Question: Update: Looking into making sure script does not cache events, search has not gone well at all so far.
I am using the script below to track virtual page views in GA, the site has a very long homepage we are tracking this on. The problem I am having is that once the user scrolls down to a lower section, it does not register as a new page view if they scroll back up (making it a maximum of 1 view per page). Any help with this would be greatly appreciated. I am using jQuery and the script below does send/track.
This script is in addition to the Universal Analytics code being implemented just before the tag. The first code below is the normal Analytics code, which is needed to run the debugger properly because that is where the account is define. The second script is the one that I am having the issue with.
Normal UA script (located in the head tags):
'''
<script>
(function(i,s,o,g,r,a,m){i['GoogleAnalyticsObject']=r;i[r]=i[r]||function(){
(i[r].q=i[r].q||[]).push(arguments)},i[r].l=1*new Date();a=s.createElement(o),
m=s.getElementsByTagName(o)[0];a.async=1;a.src=g;m.parentNode.insertBefore(a,m)
})(window,document,'script','//www.google-analytics.com/analytics.js','ga');
ga('create', 'UA-123456-1', 'auto');
ga('require', 'displayfeatures');
ga('send', 'pageview');
</script>
'''
Script for scrolling virtual page views:
'''
<script language="javascript">
// Predefined variable
Frequency = 10;
//Tracking and Sending
_frequency = Frequency;
_repetition = 100 / Frequency;
var _scrollMatrix = new Array();
for (ix = 0; ix < _repetition; ix++) {
_scrollMatrix[ix] = [_frequency, 'false'];
_frequency = Frequency + _frequency;
}
$(document).scroll(function (e) {
for (iz = 0; iz < _scrollMatrix.length; iz++) {
if (($(window).scrollTop() + $(window).height() >= $(document).height()
* _scrollMatrix[iz][0] / 100) && (_scrollMatrix[iz][1]== 'false')) {
_scrollMatrix[iz][1] = 'true';
ga('send', 'pageview', _scrollMatrix[iz][0]+'%' );
}
}
});
</script>
'''

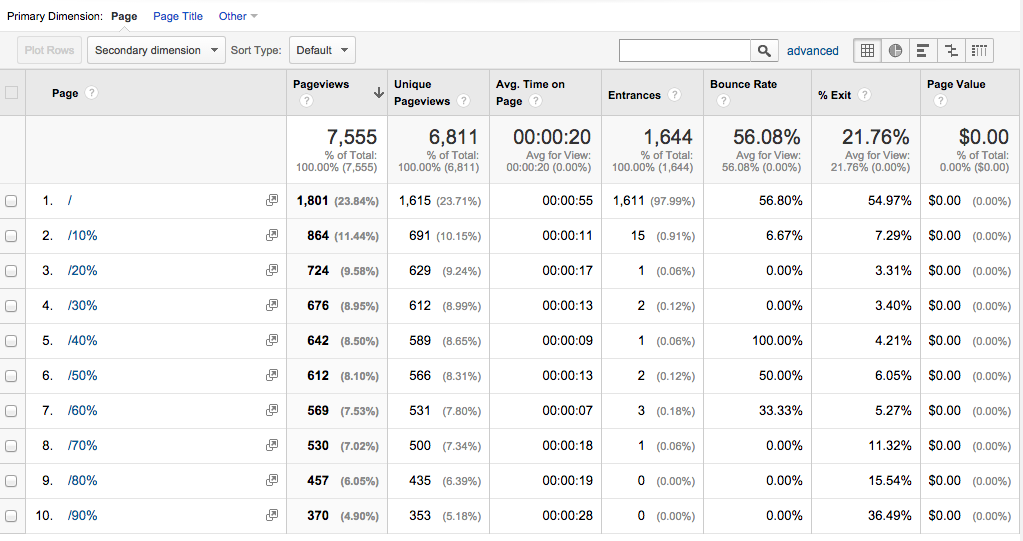
Answer: You script creates an array of arrays with threshold values ranging from 10 to 100 as index, as determined by the "repentance" variable (this does not mean what you think it means; you mean "repetitions", unless you are really sorry for writing this script). One of the values for each element if your array of the array is a boolean "false".
This boolean value is evaluated in the loop inside the document.scroll function. If the value is "false" the pageview is executed, and the variable is set to "true". Happens in this bit:
'''
if (($(window).scrollTop() + $(window).height() >= $(document).height()
* _scrollMatrix[iz][0] / 100) && (_scrollMatrix[iz][1]== 'false')) {
_scrollMatrix[iz][1] = 'true';
'''
That means the next time around the boolean for '_scrollMatrix[iz][1]' is "true" and the if branch is no longer executed.
If you want to fire the Google Analytics code regardless you can remove the boolean value and the part where it's evaluated. So your script would look like this:
'''
<script language="javascript">
// Predefined variable
Frequency = 10;
//Tracking and Sending
_frequency = Frequency;
_repentance = 100 / Frequency;
var _scrollMatrix = new Array();
for (ix = 0; ix < _repentance; ix++) {
_scrollMatrix[ix] = [_frequency];
_frequency = Frequency + _frequency;
}
$(document).scroll(function (e) {
for (iz = 0; iz < _scrollMatrix.length; iz++) {
if (($(window).scrollTop() + $(window).height() >= $(document).height() * _scrollMatrix[iz][0] / 100) ) {
ga('send', 'pageview', _scrollMatrix[iz][0]+'%' );
}
}
});
</script>
'''
While you say that the script is tracking I have to point out that the resulting GA code is actually wrong. Your tracking calls look like this:
'''
ga("send", "pageview", "10%")
ga("send", "pageview", "20%")
...
'''
You cannot simply put in the naked percentage as an argument to that function and hope that it gets recorded somewhere ( oops, my bad. Of course the third parameter works as virtual pagename, so that bit is alright if you want the percentage as pagename).
Since your script executes the loop on every scroll event it actually sends dozens of ga calls, and the computed percentages do not relate to the actual scroll position of the user (it simply sends all values from 10-100% for each scroll event). Plus looping on every scroll event makes this horribly expensive in terms of browser ressources. And of course you have a quota of hits per second and hits per sessions, and your script will hit those quotas pretty quickly.
I would frankly recommend that you abandon your script and use one of the existing tested solutions. The <URL>.